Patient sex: M
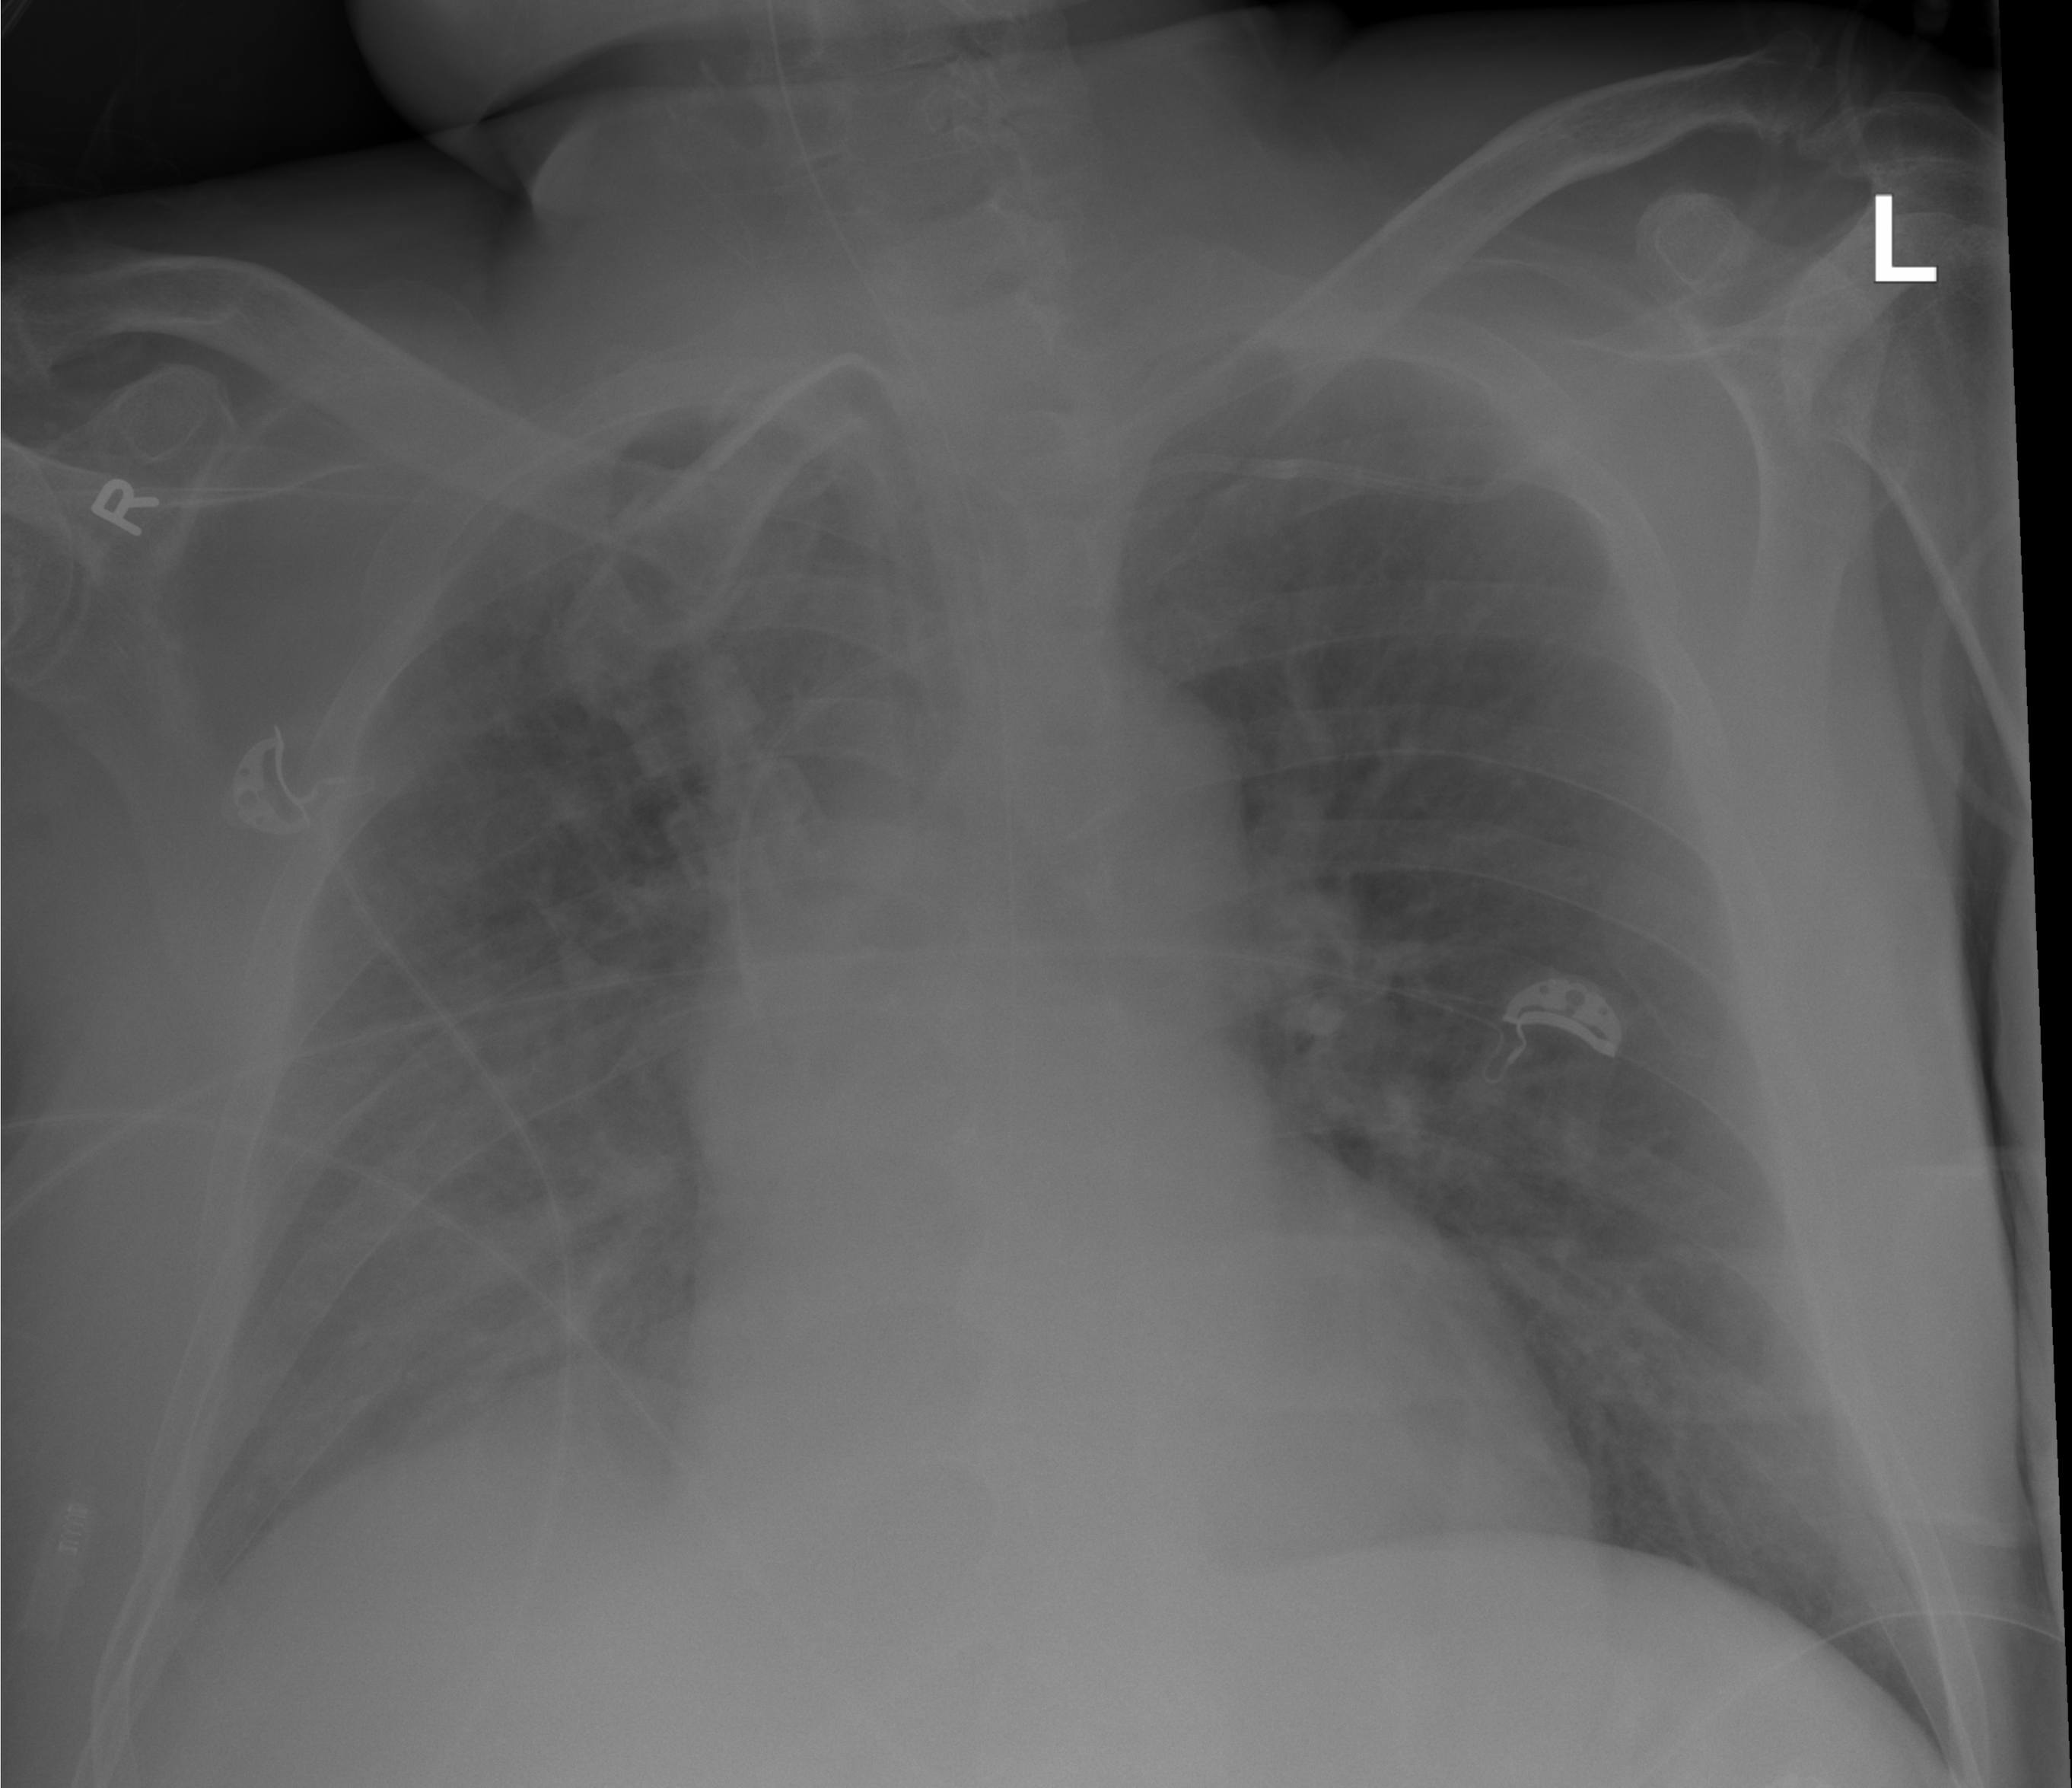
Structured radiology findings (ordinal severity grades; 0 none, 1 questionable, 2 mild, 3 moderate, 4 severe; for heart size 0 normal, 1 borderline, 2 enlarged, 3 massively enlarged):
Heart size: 2
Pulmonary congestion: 2
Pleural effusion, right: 2
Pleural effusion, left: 0
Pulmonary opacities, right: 2
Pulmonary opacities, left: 0
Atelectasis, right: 3
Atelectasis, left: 0